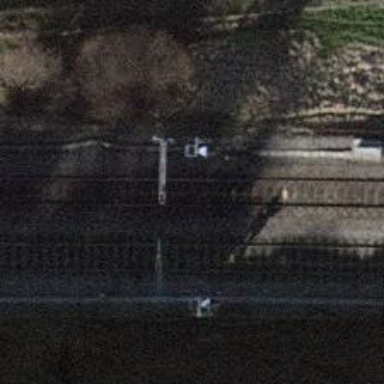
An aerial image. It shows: Railway signal.